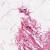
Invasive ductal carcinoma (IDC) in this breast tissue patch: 0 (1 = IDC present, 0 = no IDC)